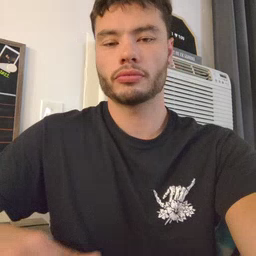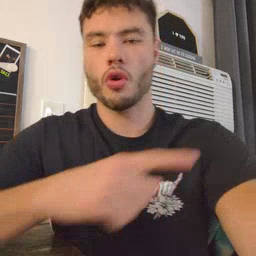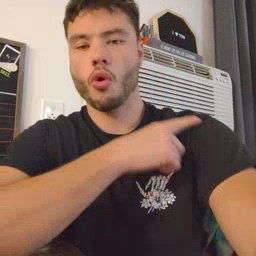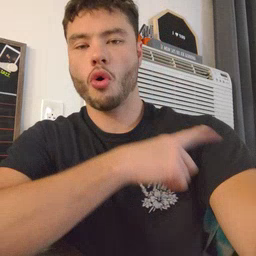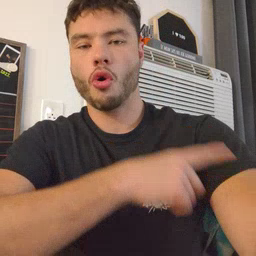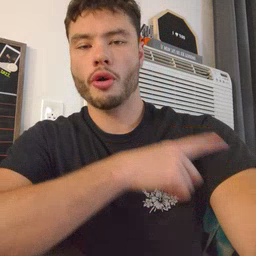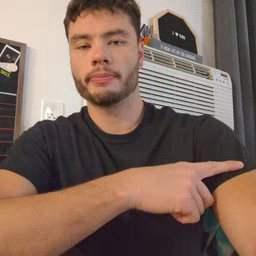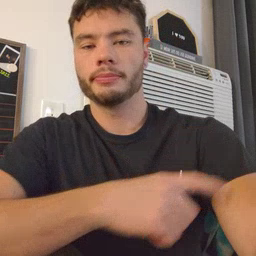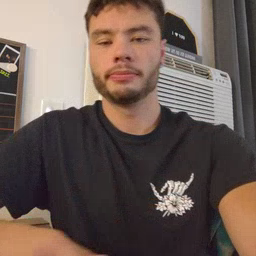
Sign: arm